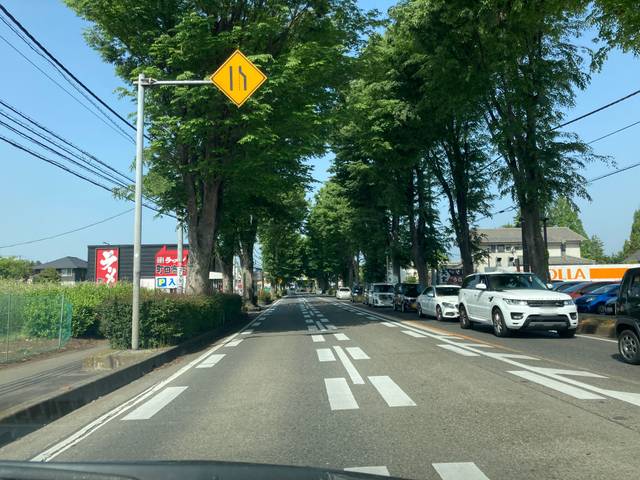
Region: Japan
Coordinates: 35.799, 139.491